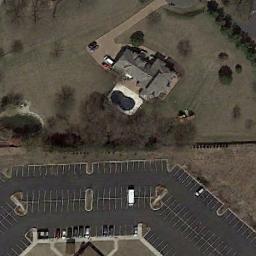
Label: sparse_residential